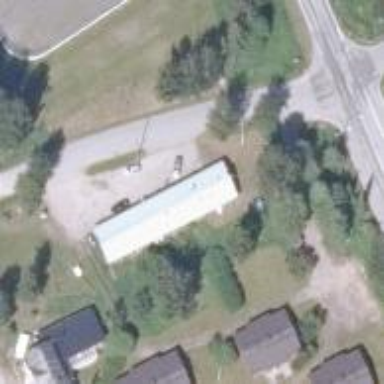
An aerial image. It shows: Convenience shop.